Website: lowes
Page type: customer-info-address
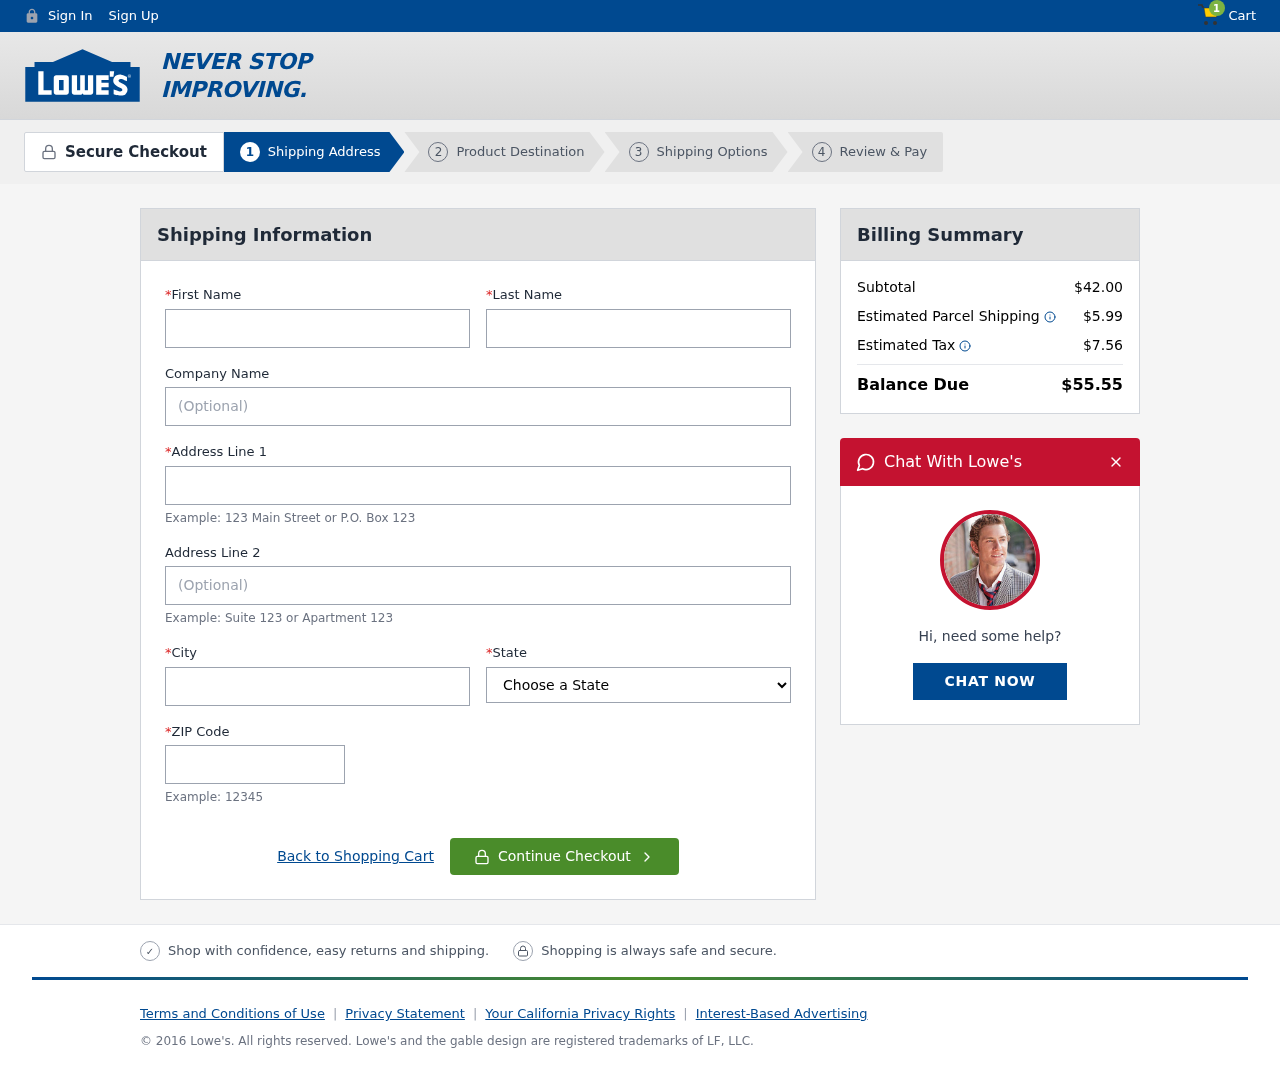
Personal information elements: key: PII_CITY
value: Danielsport
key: PII_COMPANY
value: Gregory-Sandoval
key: PII_FIRSTNAME
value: Daniel
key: PII_LASTNAME
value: Smith
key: PII_POSTCODE
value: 27279
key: PII_STATE
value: Wisconsin
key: PII_STREET
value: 2971 Michael Knolls
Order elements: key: ORDER_NUM_ITEMS
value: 1
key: ORDER_SUBTOTAL
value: $42.00
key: ORDER_SHIPPING_COST
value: $5.99
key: ORDER_TAX
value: $7.56
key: ORDER_TOTAL
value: $55.55